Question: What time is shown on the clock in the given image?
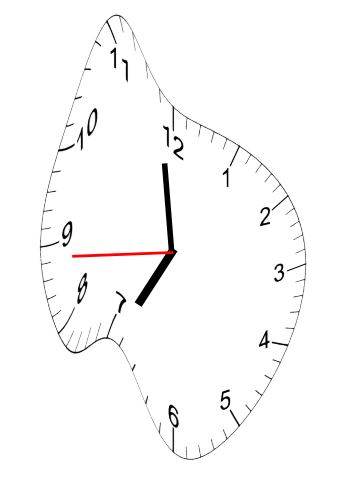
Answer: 06:58:44